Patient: sex F, age 44
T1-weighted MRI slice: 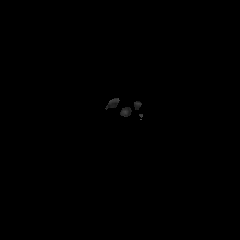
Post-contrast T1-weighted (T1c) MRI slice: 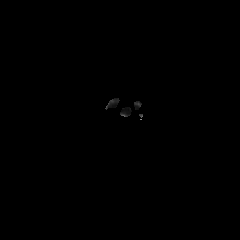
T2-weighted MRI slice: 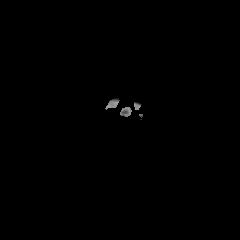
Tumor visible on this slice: no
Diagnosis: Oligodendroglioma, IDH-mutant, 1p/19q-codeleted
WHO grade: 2